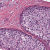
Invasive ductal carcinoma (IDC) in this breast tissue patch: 0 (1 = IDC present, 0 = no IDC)